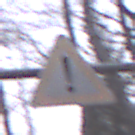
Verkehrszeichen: Gefahrenstelle
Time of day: Midday
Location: Outdoor (Nature)
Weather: Overcast
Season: Autumn
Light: Natural